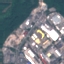
Label: Industrial